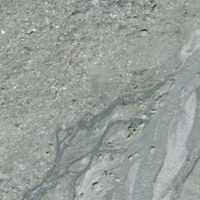
EUNIS habitat code: 48
Species observed at this site:
Gentiana terglouensis